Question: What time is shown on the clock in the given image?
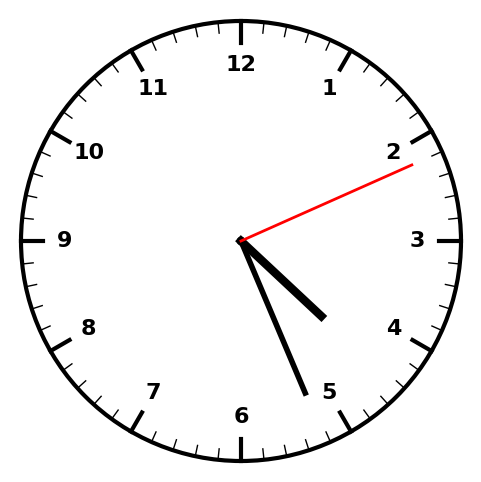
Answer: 04:26:11